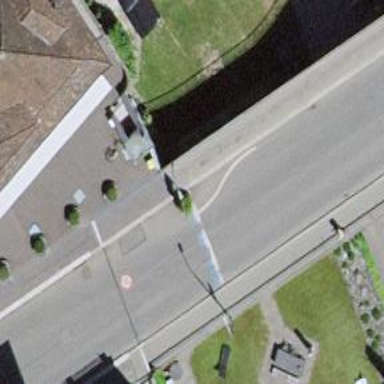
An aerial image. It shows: Post box is visible.